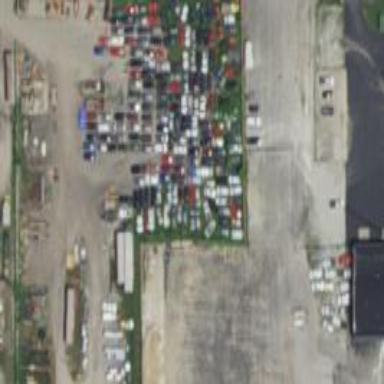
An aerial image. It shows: Parking area.